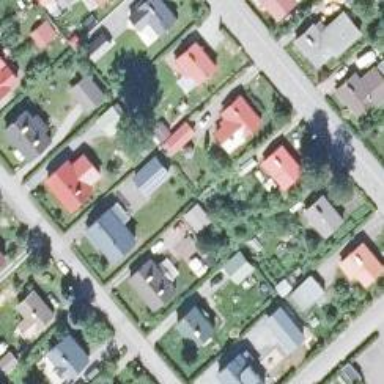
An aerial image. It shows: Residential area.